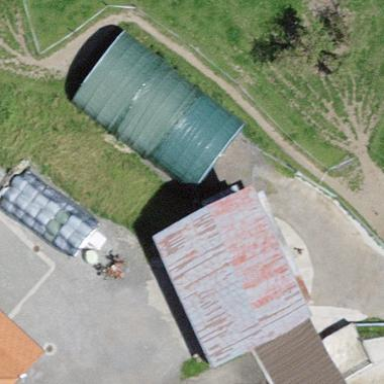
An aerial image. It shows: Shed.